Question: I have a slight problem with making the footer work, as the div's aren't going where I want them to go.
Imagine that the image was at the bottom of the page, at the footer, how would you get the links there? It is going to be spread across the whole of the bottom bit of the page, and I was wondering if you guys could help me out please, as this website that I am making has to look superb.

Here is the code:
'''
@charset "utf-8";
/* CSS Document */
#nav {
font-family:Consolas, "Andale Mono", "Lucida Console", "Lucida Sans Typewriter", Monaco, "Courier New", monospace;
width: 600px;
list-style: none;
margin: 0 auto;
}
#nav li {
float: left;
}
#nav li a {
padding: 8px 15px;
text-decoration: none;
color:white;
display:inline-block;
font-size:18px;
}
#nav li a:hover {
color:black;
}
body {
margin: 0;
padding: 0;
}
a {
font-family:Consolas, "Andale Mono", "Lucida Console", "Lucida Sans Typewriter", Monaco, "Courier New", monospace;
color:#C7C7C7;
text-decoration:none;
}
a:hover {
font-family:Consolas, "Andale Mono", "Lucida Console", "Lucida Sans Typewriter", Monaco, "Courier New", monospace;
color:#009ACD;
text-decoration:none;
}
h1 {
font-family:Consolas, "Andale Mono", "Lucida Console", "Lucida Sans Typewriter", Monaco, "Courier New", monospace;
border-style:solid;
border-color:black;
color:white;
width:900px;
left:50%;
right:50%;
margin-top: 0;
font-size:36px;
}
#header {
margin-top: 0;
width:100%;
height:150px;
background-color:#09F;
}
font {
font-family:Consolas, "Andale Mono", "Lucida Console", "Lucida Sans Typewriter", Monaco, "Courier New", monospace;
}
'''
<URL>
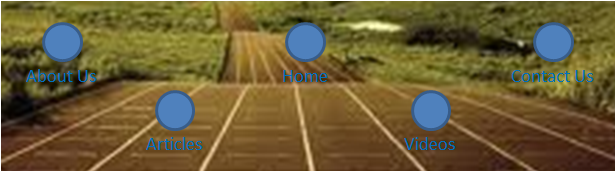
Answer: '''
#footer .nav li:nth-child(even) {
top: 70px; /* eg. */
}
'''
or
'''
#footer .nav li:nth-child(2n+0) {
top: 70px; /* eg. */
}
'''
Don't forget to put
'''
#footer .nav li {
position: relative;
}
'''
### Update
Added some code to justify li elements. See jsfiddle link.
And then you can style navigation as you like. <URL>
Full screen view <URL>